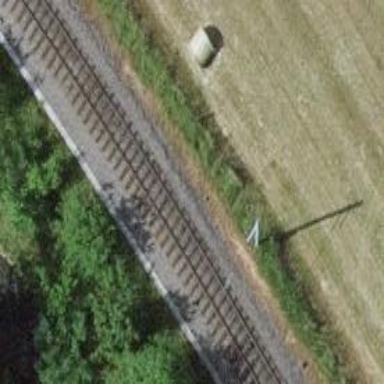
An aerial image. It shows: Narrow-gauge railway track with one electrified contact line.